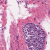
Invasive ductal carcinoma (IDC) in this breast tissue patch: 1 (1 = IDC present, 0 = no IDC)